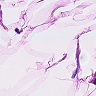
Metastatic tissue present: no